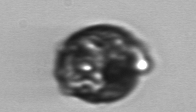
Label: Proterythropsis